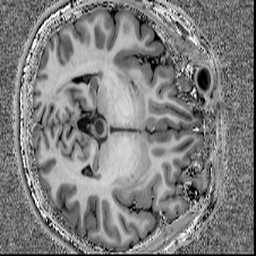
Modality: T1w
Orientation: axial
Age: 28
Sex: female
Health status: healthy
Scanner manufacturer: siemens
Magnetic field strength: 7 T
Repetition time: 4.3 s
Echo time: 0.00227 s